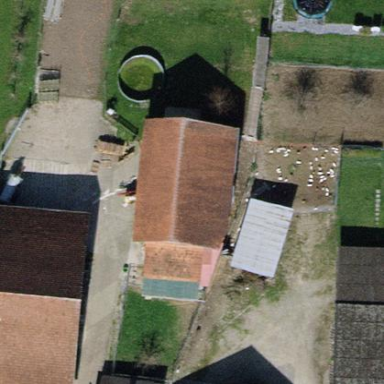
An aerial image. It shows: Farm building.